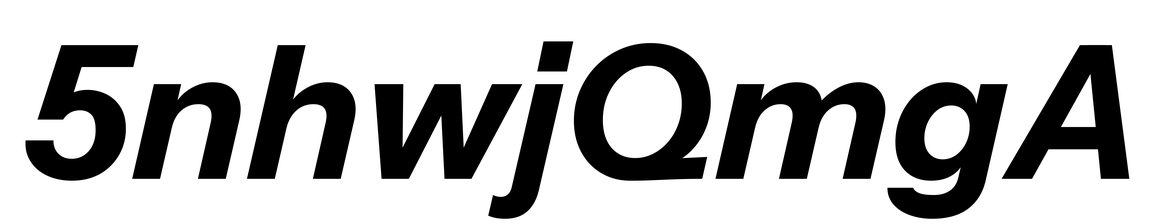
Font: InstrumentSans-Italic_Bold_Italic